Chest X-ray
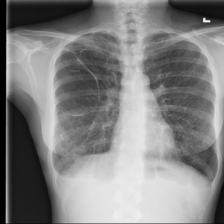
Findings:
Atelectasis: negative
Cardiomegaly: negative
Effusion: negative
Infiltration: negative
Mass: negative
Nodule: negative
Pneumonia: negative
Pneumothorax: positive
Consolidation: negative
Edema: negative
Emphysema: negative
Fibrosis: positive
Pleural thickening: negative
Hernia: negative